【题型】解答题　【知识点】立体几何　【难度】easy
如图，在棱长为 2 的正方体中，$E, F$ 分别是 $DD_1, DB$ 的中点，$G$在棱 $CD$ 上，且 $CG = \frac{1}{3}CD$，$H$ 是 $C_1G$ 的中点.

(1)求证：$EF \perp B_1C$； \\
(2)求异面直线 $EF$ 与 $C_1G$ 所成角的余弦值.
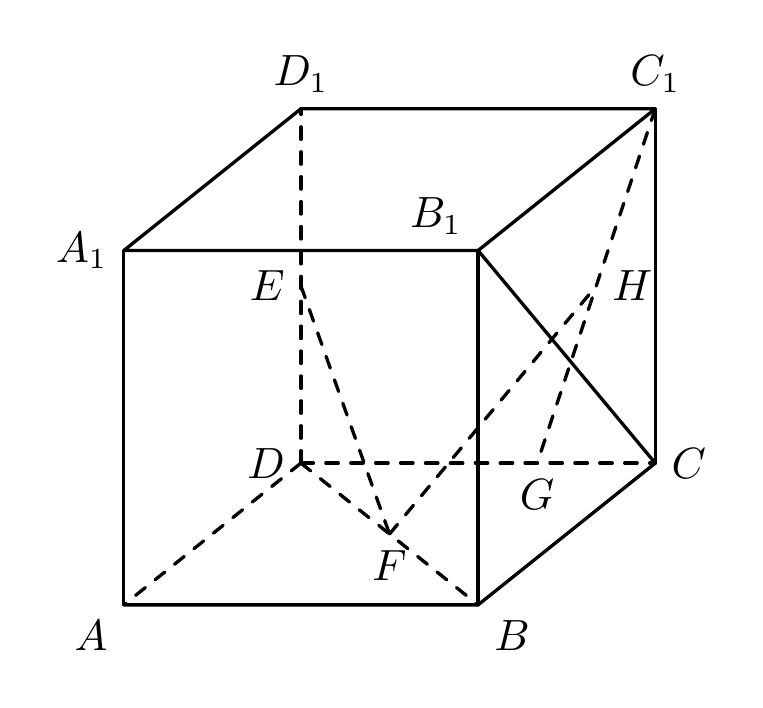
【解答】
【答案】(1)证明见详解 \\
(2) $\frac{\sqrt{30}}{15}$

【分析】（1）在正方体中建立空间直角坐标系，得到点坐标和线的方向向量坐标，由空间向量数量积为 0
证明线线垂直； \\
（2）由（1）知道两直线方向向量的坐标，由向量夹角的余弦值的绝对值求得线线角的余弦值.

【详解】（1）在正方体中 $DD_1 \perp DA, DD_1 \perp DC, DA \perp DC$， \\
$\therefore$ 以 $D$ 为坐标原点，$DA, DC, DD_1$ 为坐标轴如图建立空间直角坐标系 $D-xyz$， \\
则 $D_1(0, 0, 2), B(2, 2, 0), B_1(2, 2, 2), C(0, 2, 0), C_1(0, 2, 2)$， \\
$\therefore E(0, 0, 1), F(1, 1, 0), G\left( 0, \frac{4}{3}, 0 \right)$， \\
$\therefore \overrightarrow{EF} = (1, 1, -1), \overrightarrow{B_1C} = (-2, 0, -2)$， \\
$\therefore \overrightarrow{EF} \cdot \overrightarrow{B_1C} = -2 + 2 = 0$， \\
$\therefore EF \perp B_1C$

(2) 由（1）知 $\overrightarrow{EF} = (1, 1, -1), \overrightarrow{C_1G} = \left( 0, -\frac{2}{3}, -2 \right)$， \\
设异面直线 $EF$ 与 $C_1G$ 所成角为 $\theta$， \\
则 $\cos \theta = \left| \cos \langle \overrightarrow{EF}, \overrightarrow{C_1G} \rangle \right| = \frac{\left| \overrightarrow{EF} \cdot \overrightarrow{C_1G} \right|}{\left| \overrightarrow{EF} \right| \times \left| \overrightarrow{C_1G} \right|} = \frac{\left| 0 - \frac{2}{3} + 2 \right|}{\sqrt{3} \times \sqrt{\left( -\frac{2}{3} \right)^2 + (-2)^2}} = \frac{\sqrt{30}}{15}$
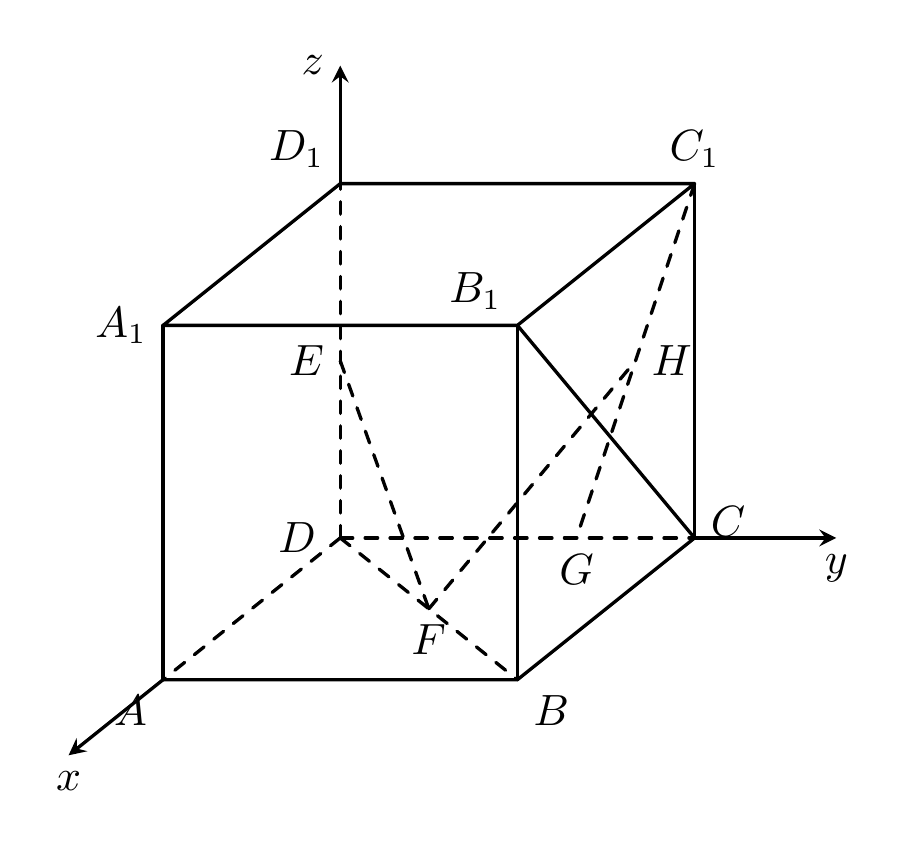